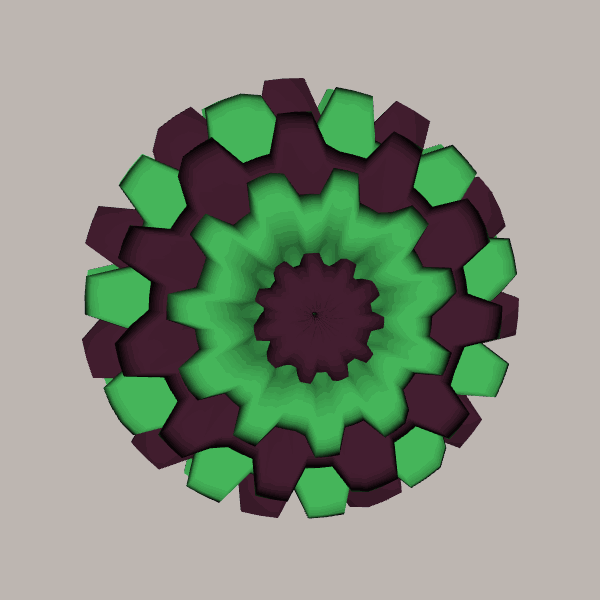
Background: light